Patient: sex M, age 37
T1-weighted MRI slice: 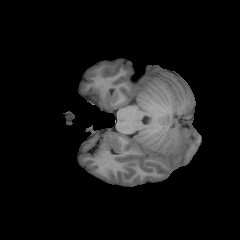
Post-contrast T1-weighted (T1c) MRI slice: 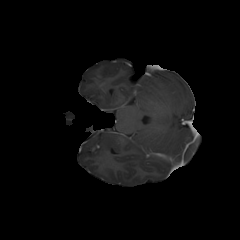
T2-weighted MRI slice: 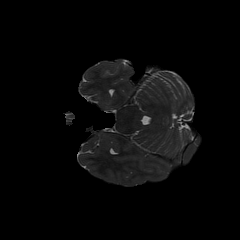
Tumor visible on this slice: no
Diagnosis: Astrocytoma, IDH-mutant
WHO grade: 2